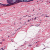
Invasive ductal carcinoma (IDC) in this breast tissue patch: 0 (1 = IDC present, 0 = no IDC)